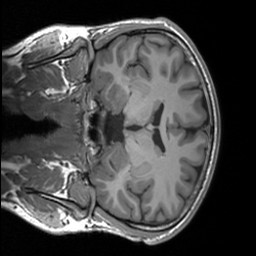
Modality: T1w
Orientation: coronal
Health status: healthy
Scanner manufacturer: siemens
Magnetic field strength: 3 T
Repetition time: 1.9 s
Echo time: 0.00226 s